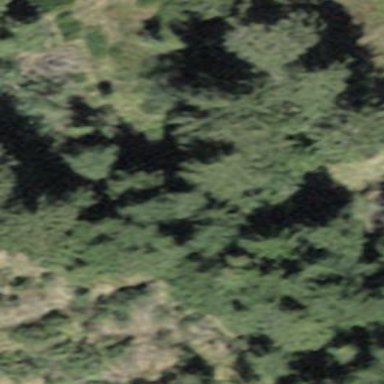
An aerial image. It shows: Forest area.